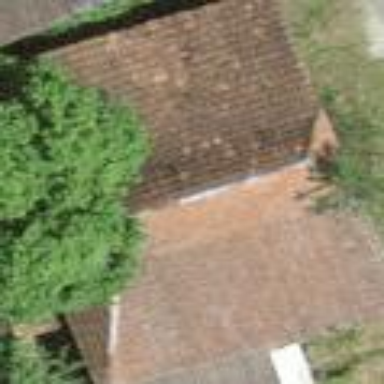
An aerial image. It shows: Rural barn.